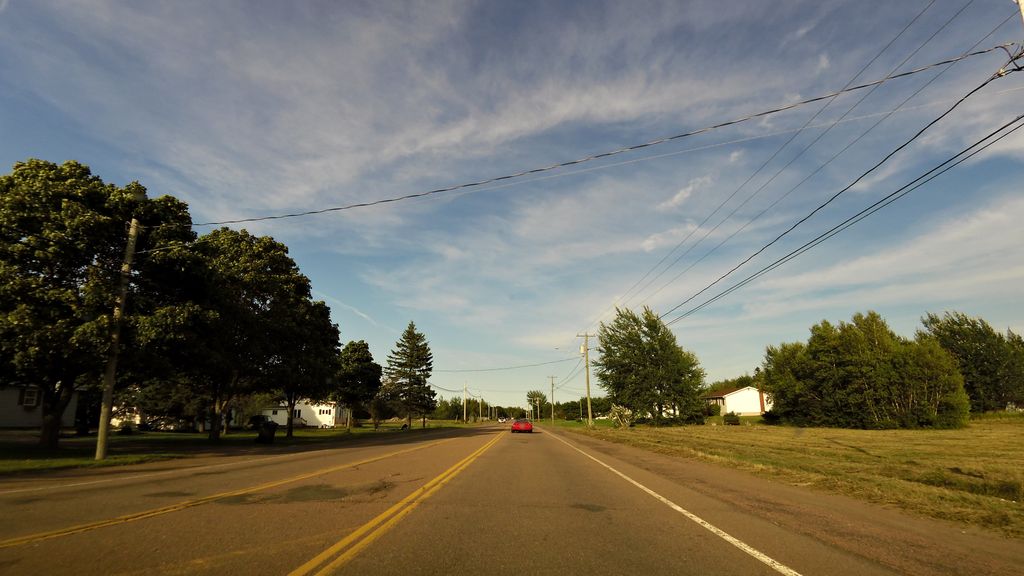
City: charlottetown